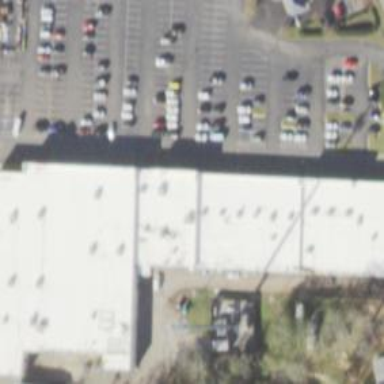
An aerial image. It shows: Parking space.